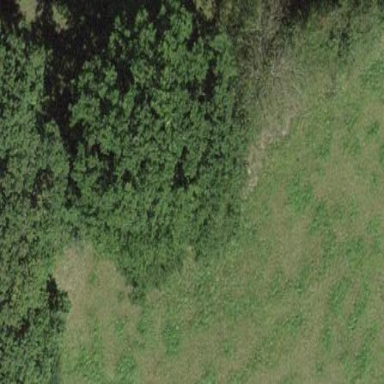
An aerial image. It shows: Beautiful woodland area.